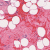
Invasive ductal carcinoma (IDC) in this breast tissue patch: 0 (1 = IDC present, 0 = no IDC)